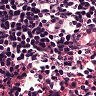
Metastatic tissue present: no